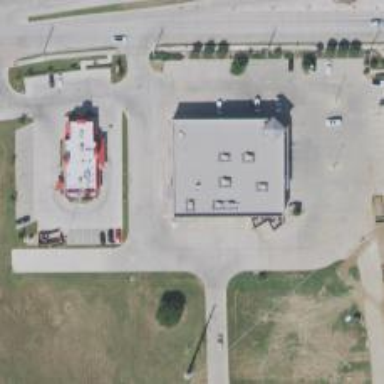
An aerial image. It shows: Pharmacy providing healthcare services.